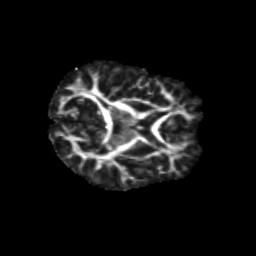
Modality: FA
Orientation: axial
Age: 14
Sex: female
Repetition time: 9.512 s
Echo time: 0.089 s